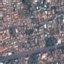
Land use / land cover: Residential